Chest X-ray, PA view. Patient: 68 years old, sex M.
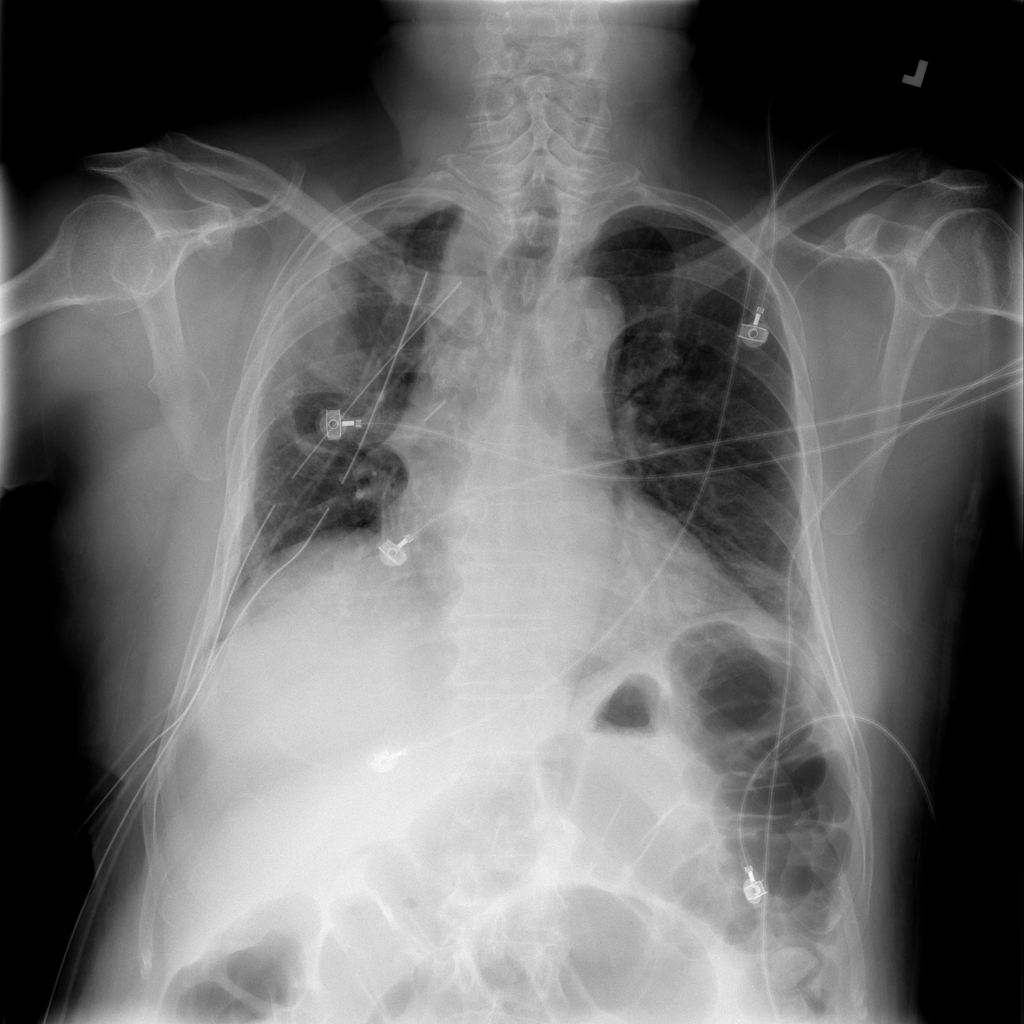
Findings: Atelectasis, Pleural_Thickening